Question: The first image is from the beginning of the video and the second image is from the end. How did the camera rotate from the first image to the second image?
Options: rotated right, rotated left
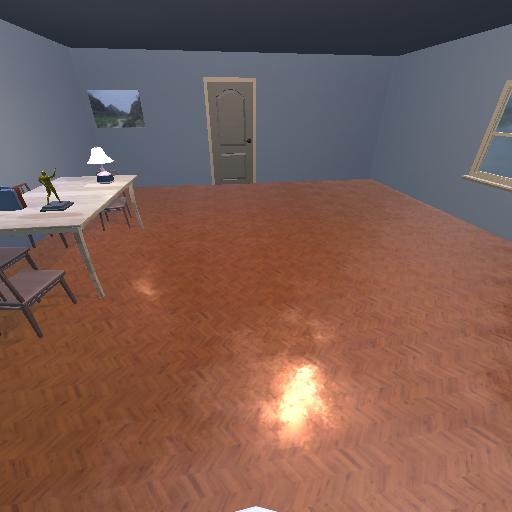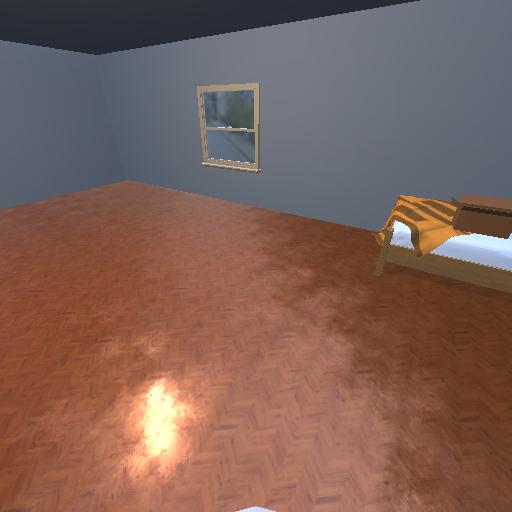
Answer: rotated right